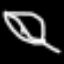
Label: leaf